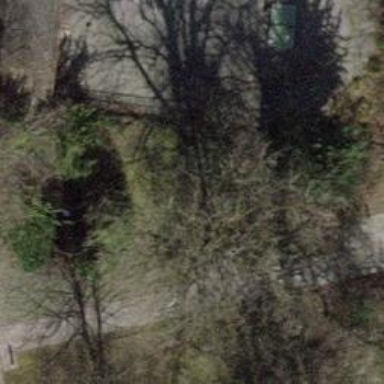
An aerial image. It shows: Brown bench.